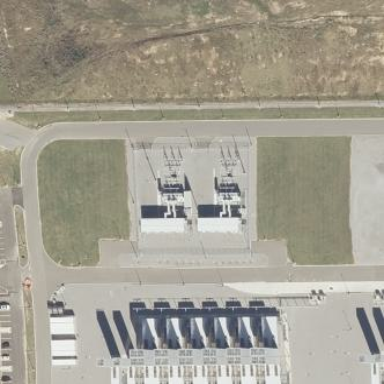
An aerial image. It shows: Industrial power substation enclosed by fence.